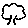
Label: tree